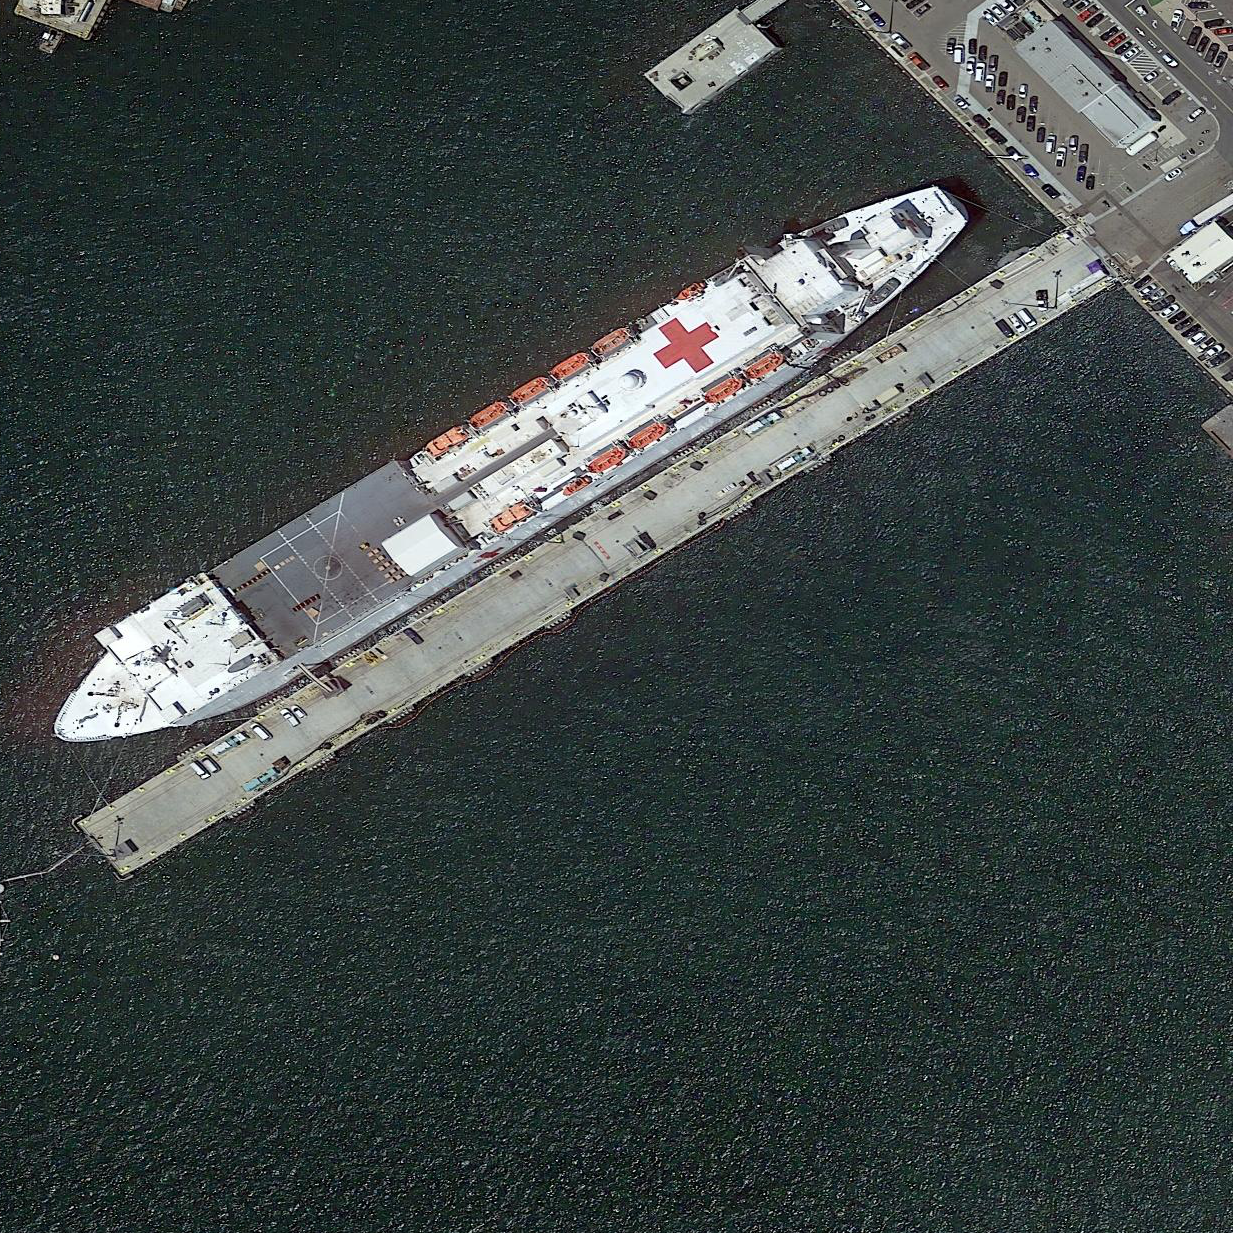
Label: Medical_ship